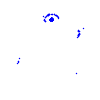
Particle: electron